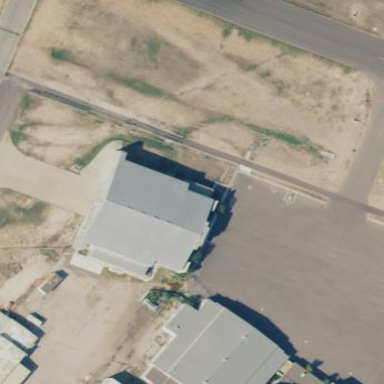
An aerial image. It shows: Hangar.